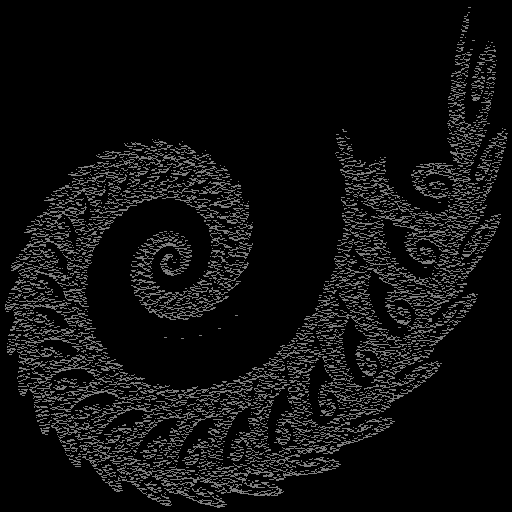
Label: octopuslegs